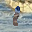
Label: 1